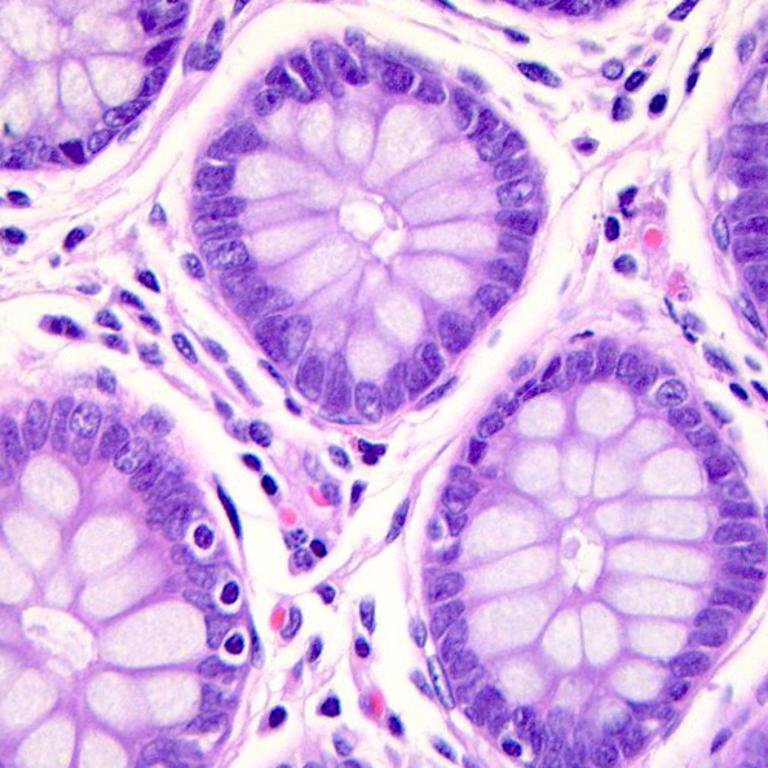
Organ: colon
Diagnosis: benign